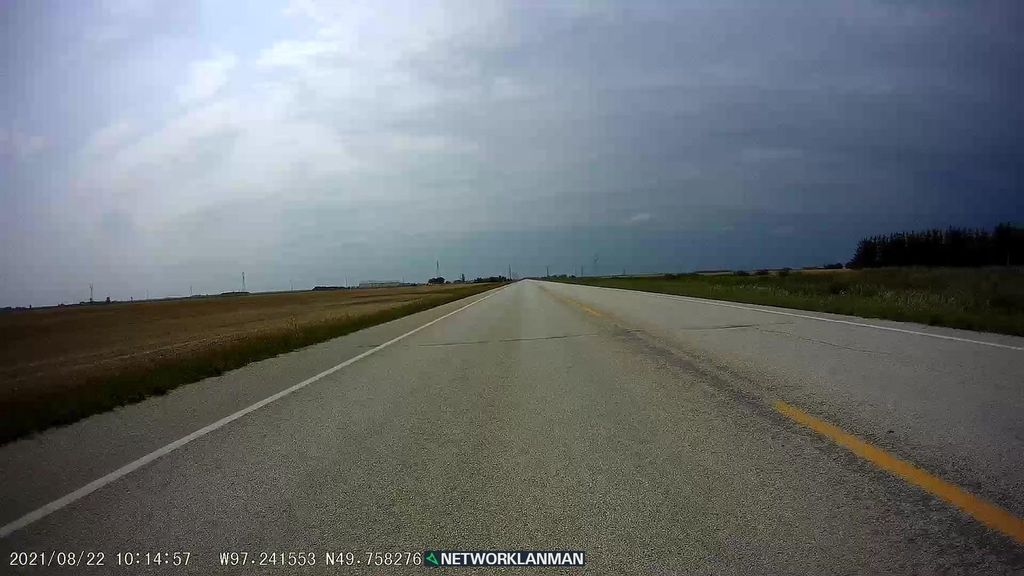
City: winnipeg